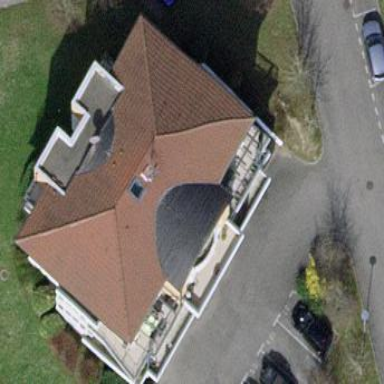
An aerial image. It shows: Apartments building with half-hipped roof made of roof tiles.